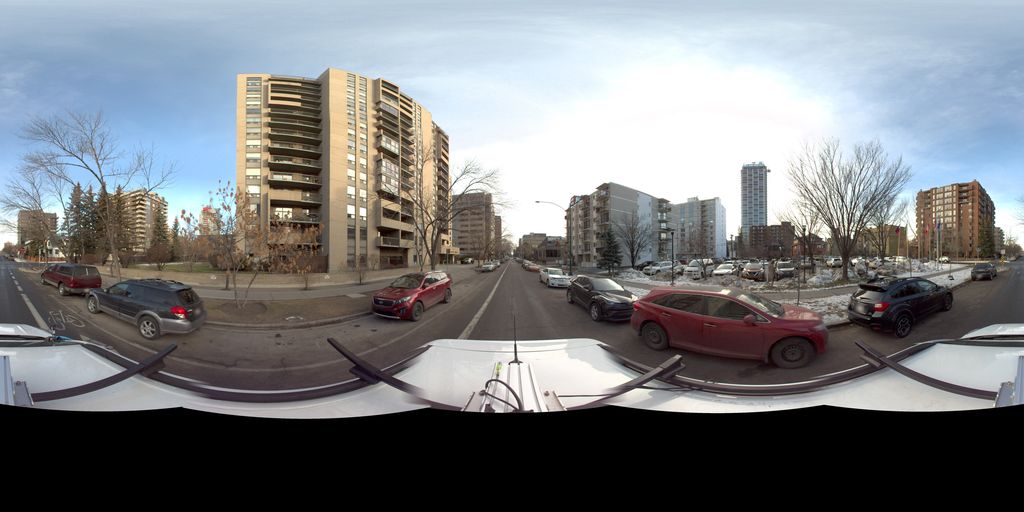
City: calgary